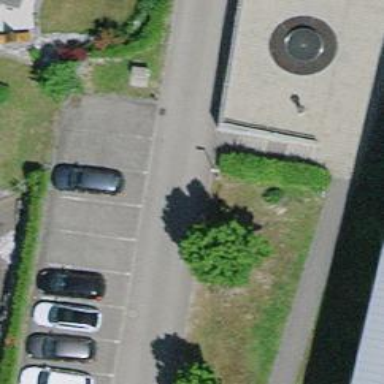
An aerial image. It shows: Set of steps on the road.